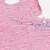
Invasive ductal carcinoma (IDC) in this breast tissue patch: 0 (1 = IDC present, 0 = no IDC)